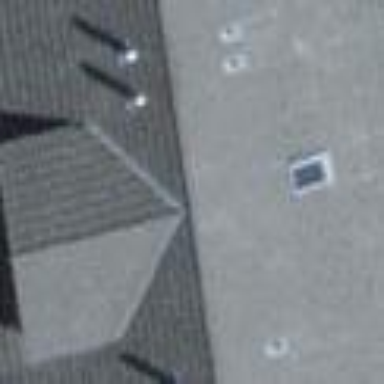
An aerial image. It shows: House with gabled roof that runs across the building.